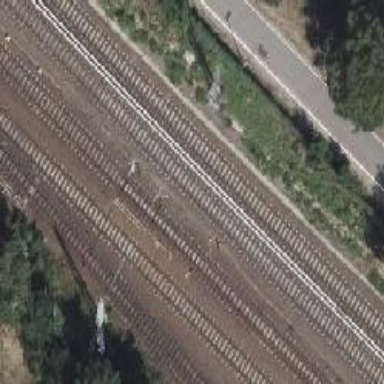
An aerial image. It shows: Railway signal.